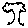
Label: tree